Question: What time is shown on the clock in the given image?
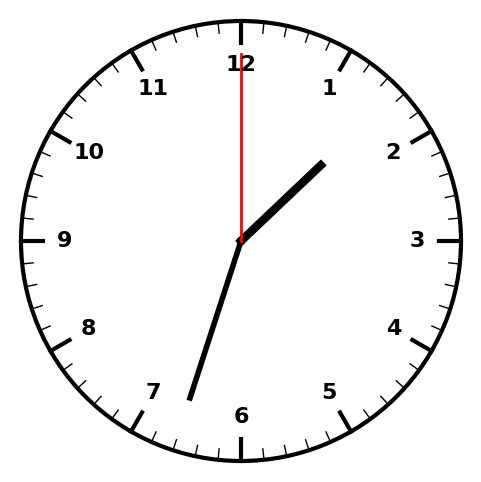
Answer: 01:33:00